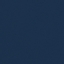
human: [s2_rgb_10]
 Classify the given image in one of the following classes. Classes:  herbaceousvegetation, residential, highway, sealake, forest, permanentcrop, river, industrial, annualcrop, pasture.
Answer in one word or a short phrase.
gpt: SeaLake